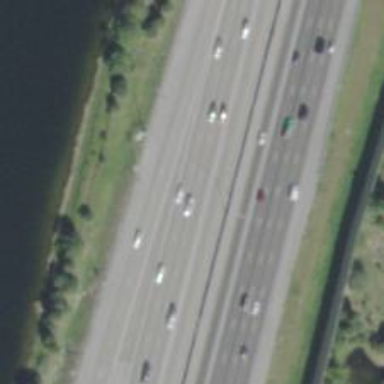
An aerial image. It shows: View of motorway.